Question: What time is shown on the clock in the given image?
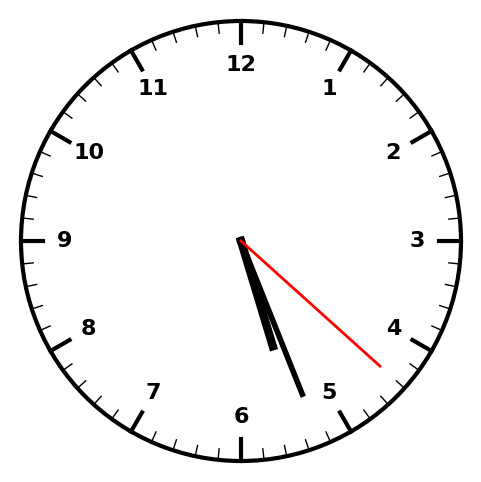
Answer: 05:26:22